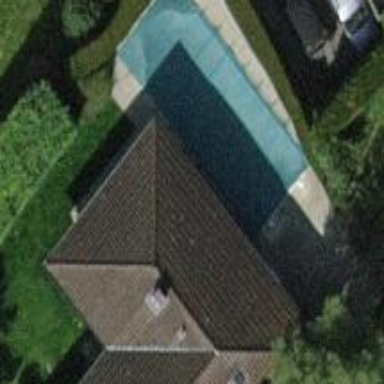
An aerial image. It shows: Swimming pool located in leisure land.